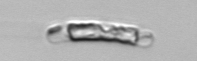
Label: Guinardia_striata